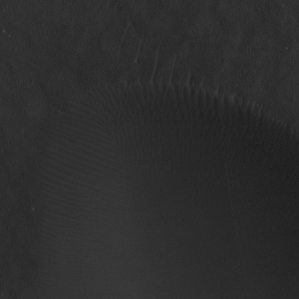
Label: non_frost